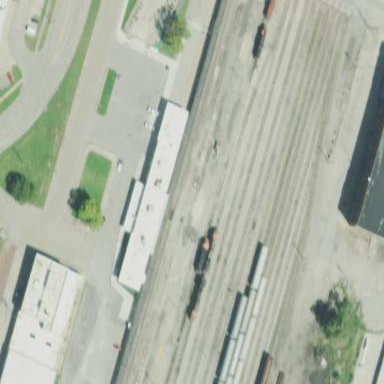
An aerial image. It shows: Train station building.